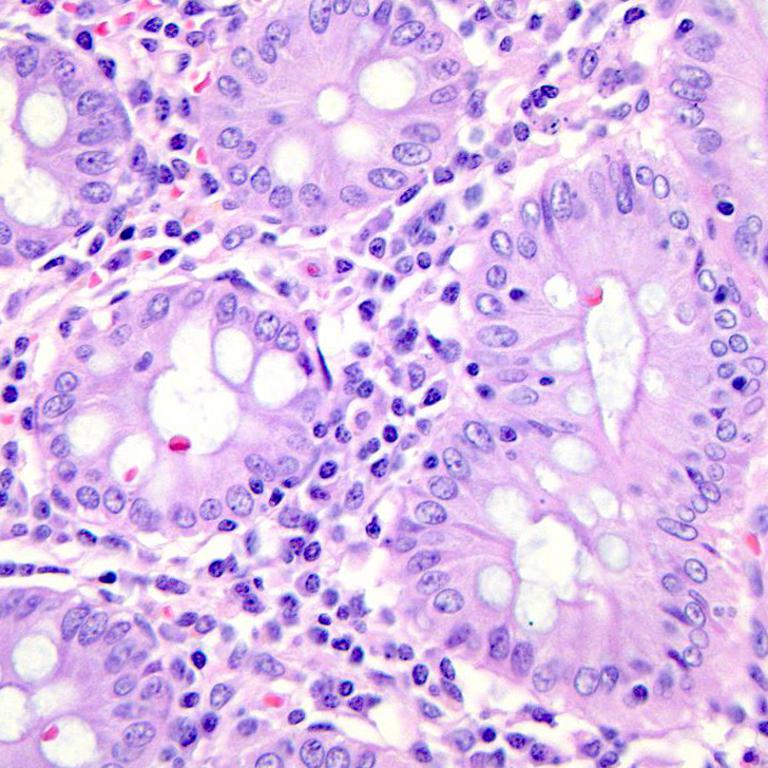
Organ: colon
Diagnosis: benign